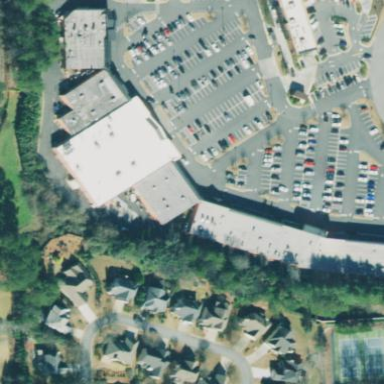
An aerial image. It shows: Mall building.